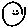
Label: smiley face